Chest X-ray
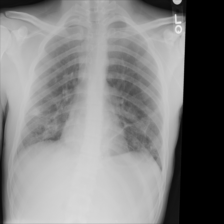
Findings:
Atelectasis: negative
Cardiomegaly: negative
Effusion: negative
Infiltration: negative
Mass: negative
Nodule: negative
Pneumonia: negative
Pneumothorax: negative
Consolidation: negative
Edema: negative
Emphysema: negative
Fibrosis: negative
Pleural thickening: negative
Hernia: negative